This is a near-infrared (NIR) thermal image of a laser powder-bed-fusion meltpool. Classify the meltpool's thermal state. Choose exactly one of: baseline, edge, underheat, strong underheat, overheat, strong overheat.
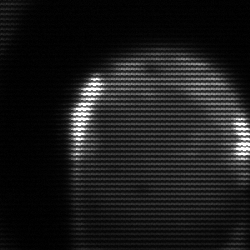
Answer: edge